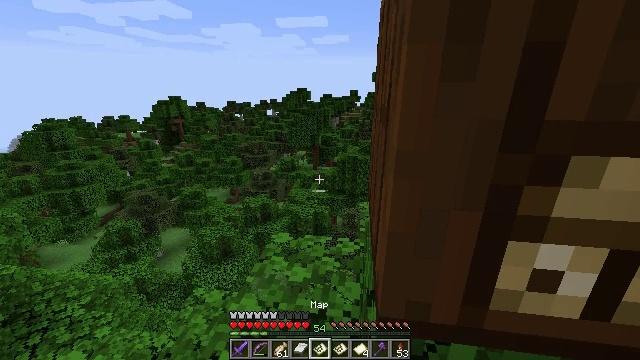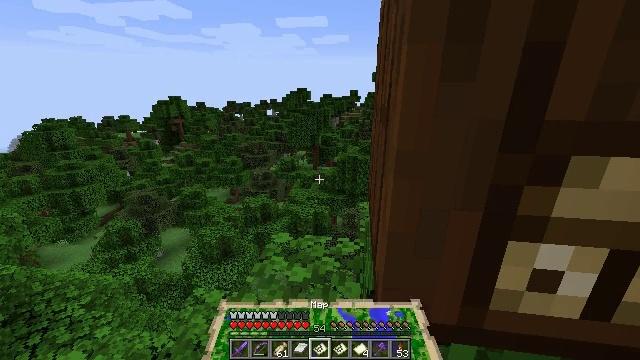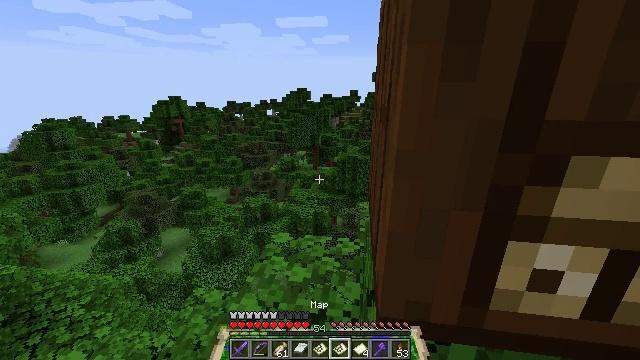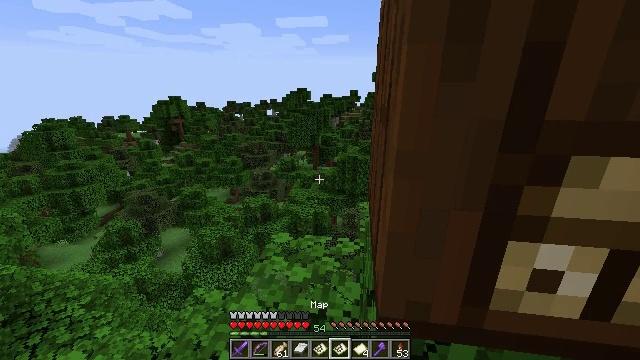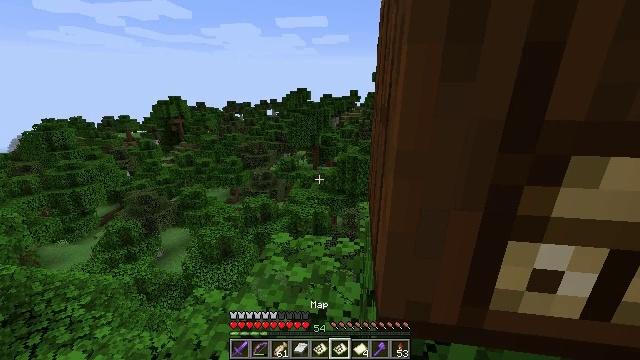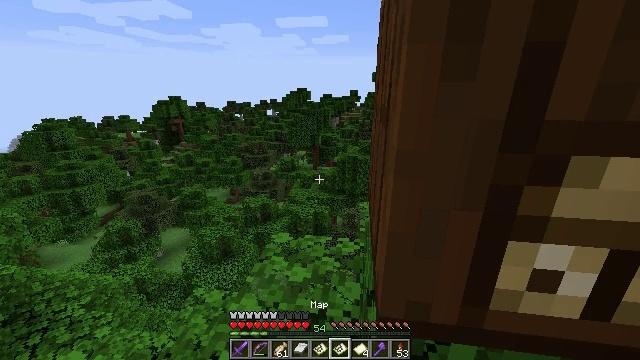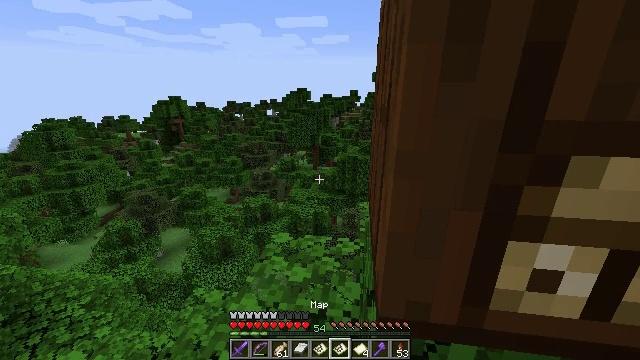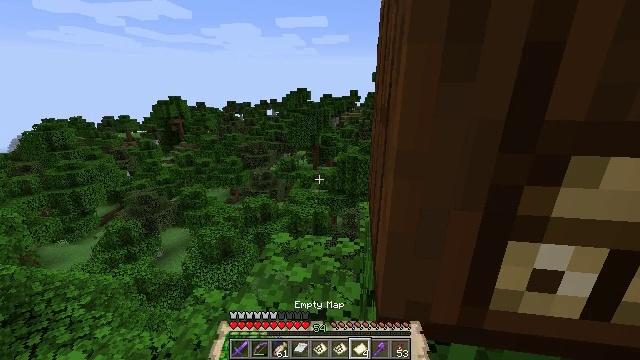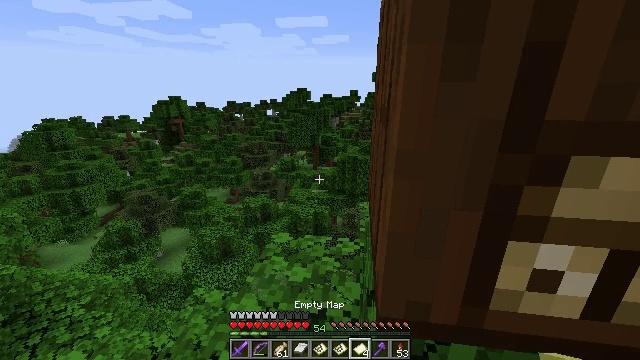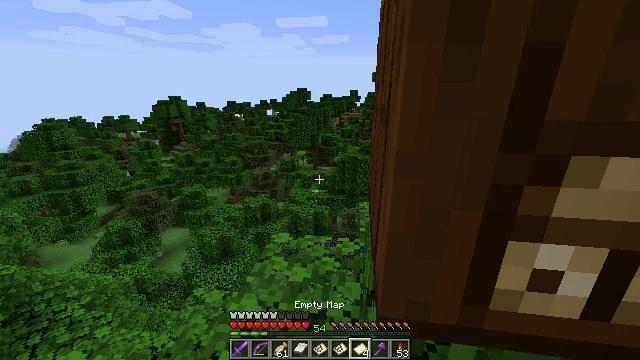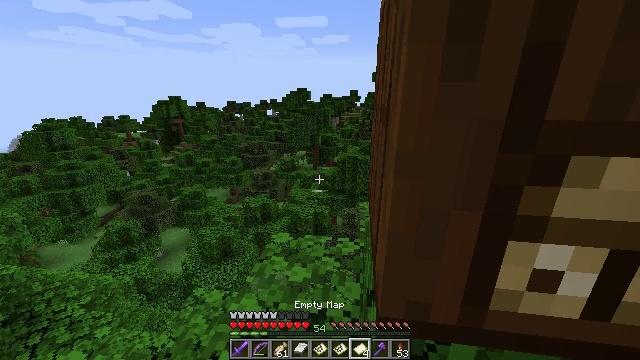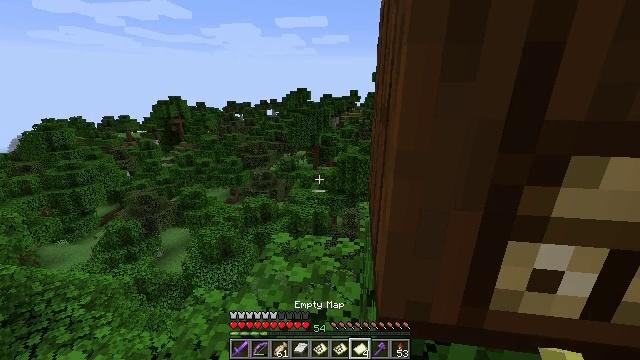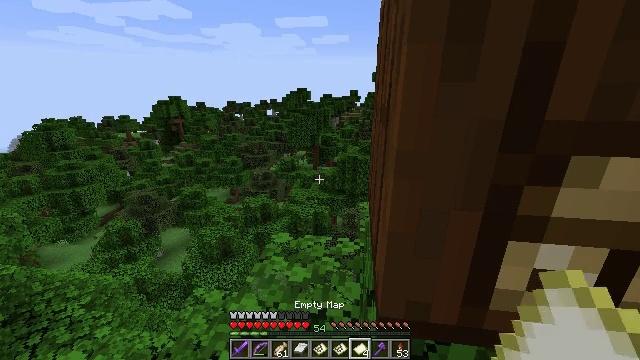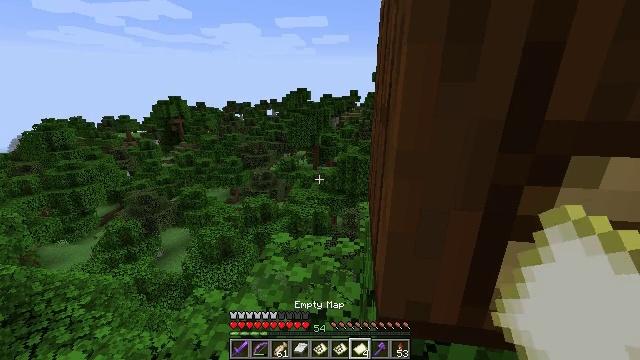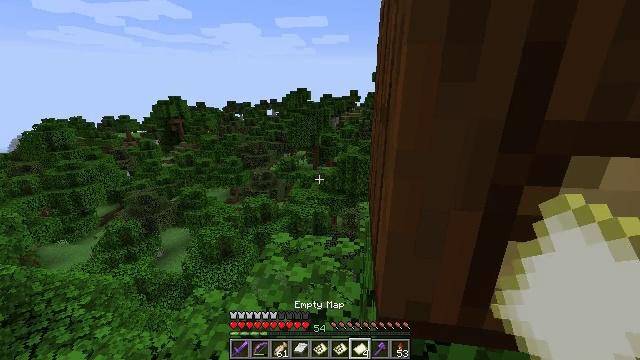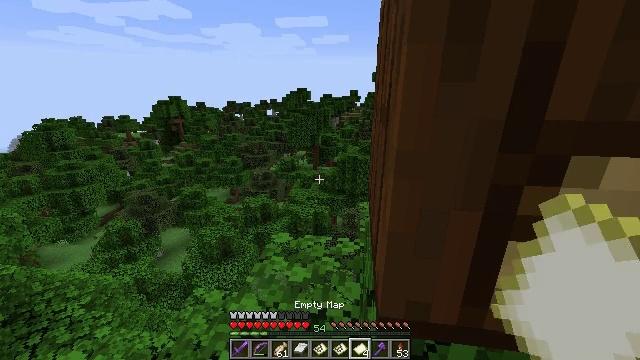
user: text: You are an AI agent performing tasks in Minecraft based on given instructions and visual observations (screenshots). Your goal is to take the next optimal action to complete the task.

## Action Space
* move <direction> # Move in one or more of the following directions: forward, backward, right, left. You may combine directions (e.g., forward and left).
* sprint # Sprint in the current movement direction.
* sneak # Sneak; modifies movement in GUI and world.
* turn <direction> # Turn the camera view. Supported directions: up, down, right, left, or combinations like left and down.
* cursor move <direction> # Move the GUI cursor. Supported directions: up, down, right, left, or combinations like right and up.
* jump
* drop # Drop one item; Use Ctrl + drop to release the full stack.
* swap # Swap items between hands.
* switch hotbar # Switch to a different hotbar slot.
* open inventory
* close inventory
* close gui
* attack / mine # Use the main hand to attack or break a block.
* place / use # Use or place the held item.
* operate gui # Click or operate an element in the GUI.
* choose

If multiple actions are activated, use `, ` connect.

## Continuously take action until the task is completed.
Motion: motion action
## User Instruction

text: Get the cartography table into your inventory.
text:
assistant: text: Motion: no_op
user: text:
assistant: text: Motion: no_op
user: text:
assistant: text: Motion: no_op
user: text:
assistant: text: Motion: no_op
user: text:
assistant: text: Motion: no_op
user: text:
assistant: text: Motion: no_op
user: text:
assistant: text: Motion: no_op
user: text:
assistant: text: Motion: no_op
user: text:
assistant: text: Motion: no_op
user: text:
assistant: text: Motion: no_op
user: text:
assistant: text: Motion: no_op
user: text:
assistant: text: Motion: no_op
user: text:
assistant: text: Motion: no_op
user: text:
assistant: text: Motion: no_op
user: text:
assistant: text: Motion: no_op
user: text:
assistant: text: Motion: no_op
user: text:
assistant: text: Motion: no_op
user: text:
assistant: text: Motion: no_op
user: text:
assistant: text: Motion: no_op
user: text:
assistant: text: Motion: no_op
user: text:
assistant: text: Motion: no_op
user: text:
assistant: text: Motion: no_op
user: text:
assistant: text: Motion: no_op
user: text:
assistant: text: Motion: no_op
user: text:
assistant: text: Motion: no_op
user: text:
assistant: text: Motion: no_op
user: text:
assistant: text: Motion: no_op
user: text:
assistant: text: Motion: no_op
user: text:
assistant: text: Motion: no_op
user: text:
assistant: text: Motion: no_op